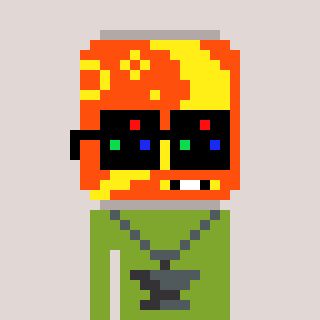
a pixel art character with square black sunglasses, a pop-shaped head and a slimegreen-colored body on a warm background